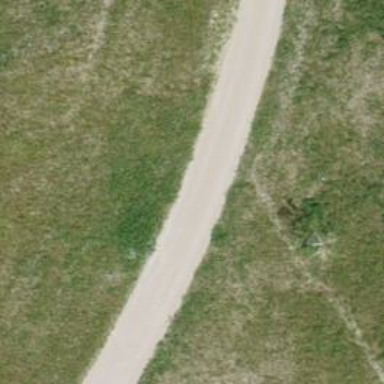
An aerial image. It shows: Compacted path road.